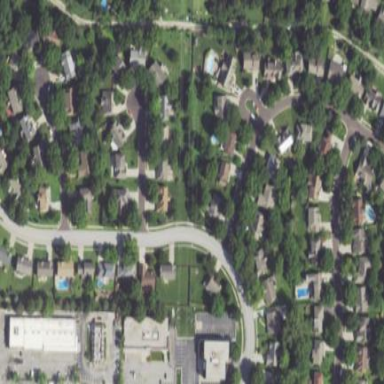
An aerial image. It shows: This residential area consists of single-family homes.